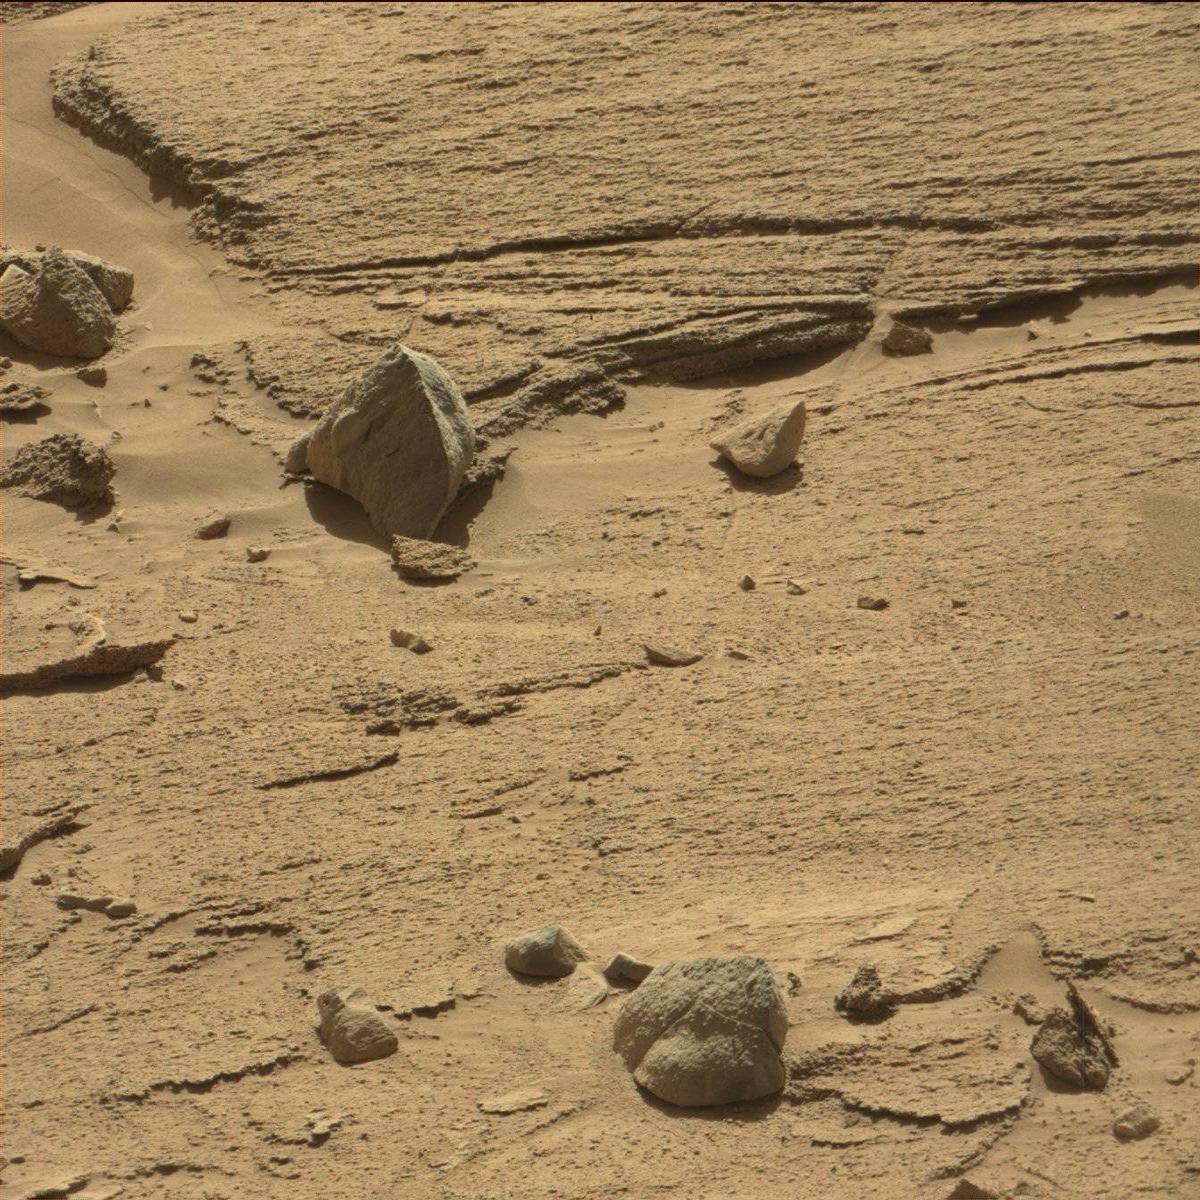
Terrain classes present: Bedrock, Rock, Sand / Soil